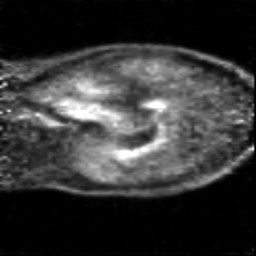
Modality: PET
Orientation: sagittal
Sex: female
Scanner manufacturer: siemens